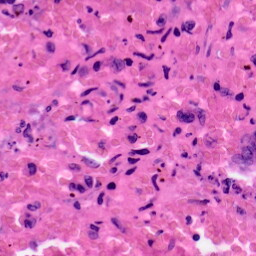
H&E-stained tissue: Colon